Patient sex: M
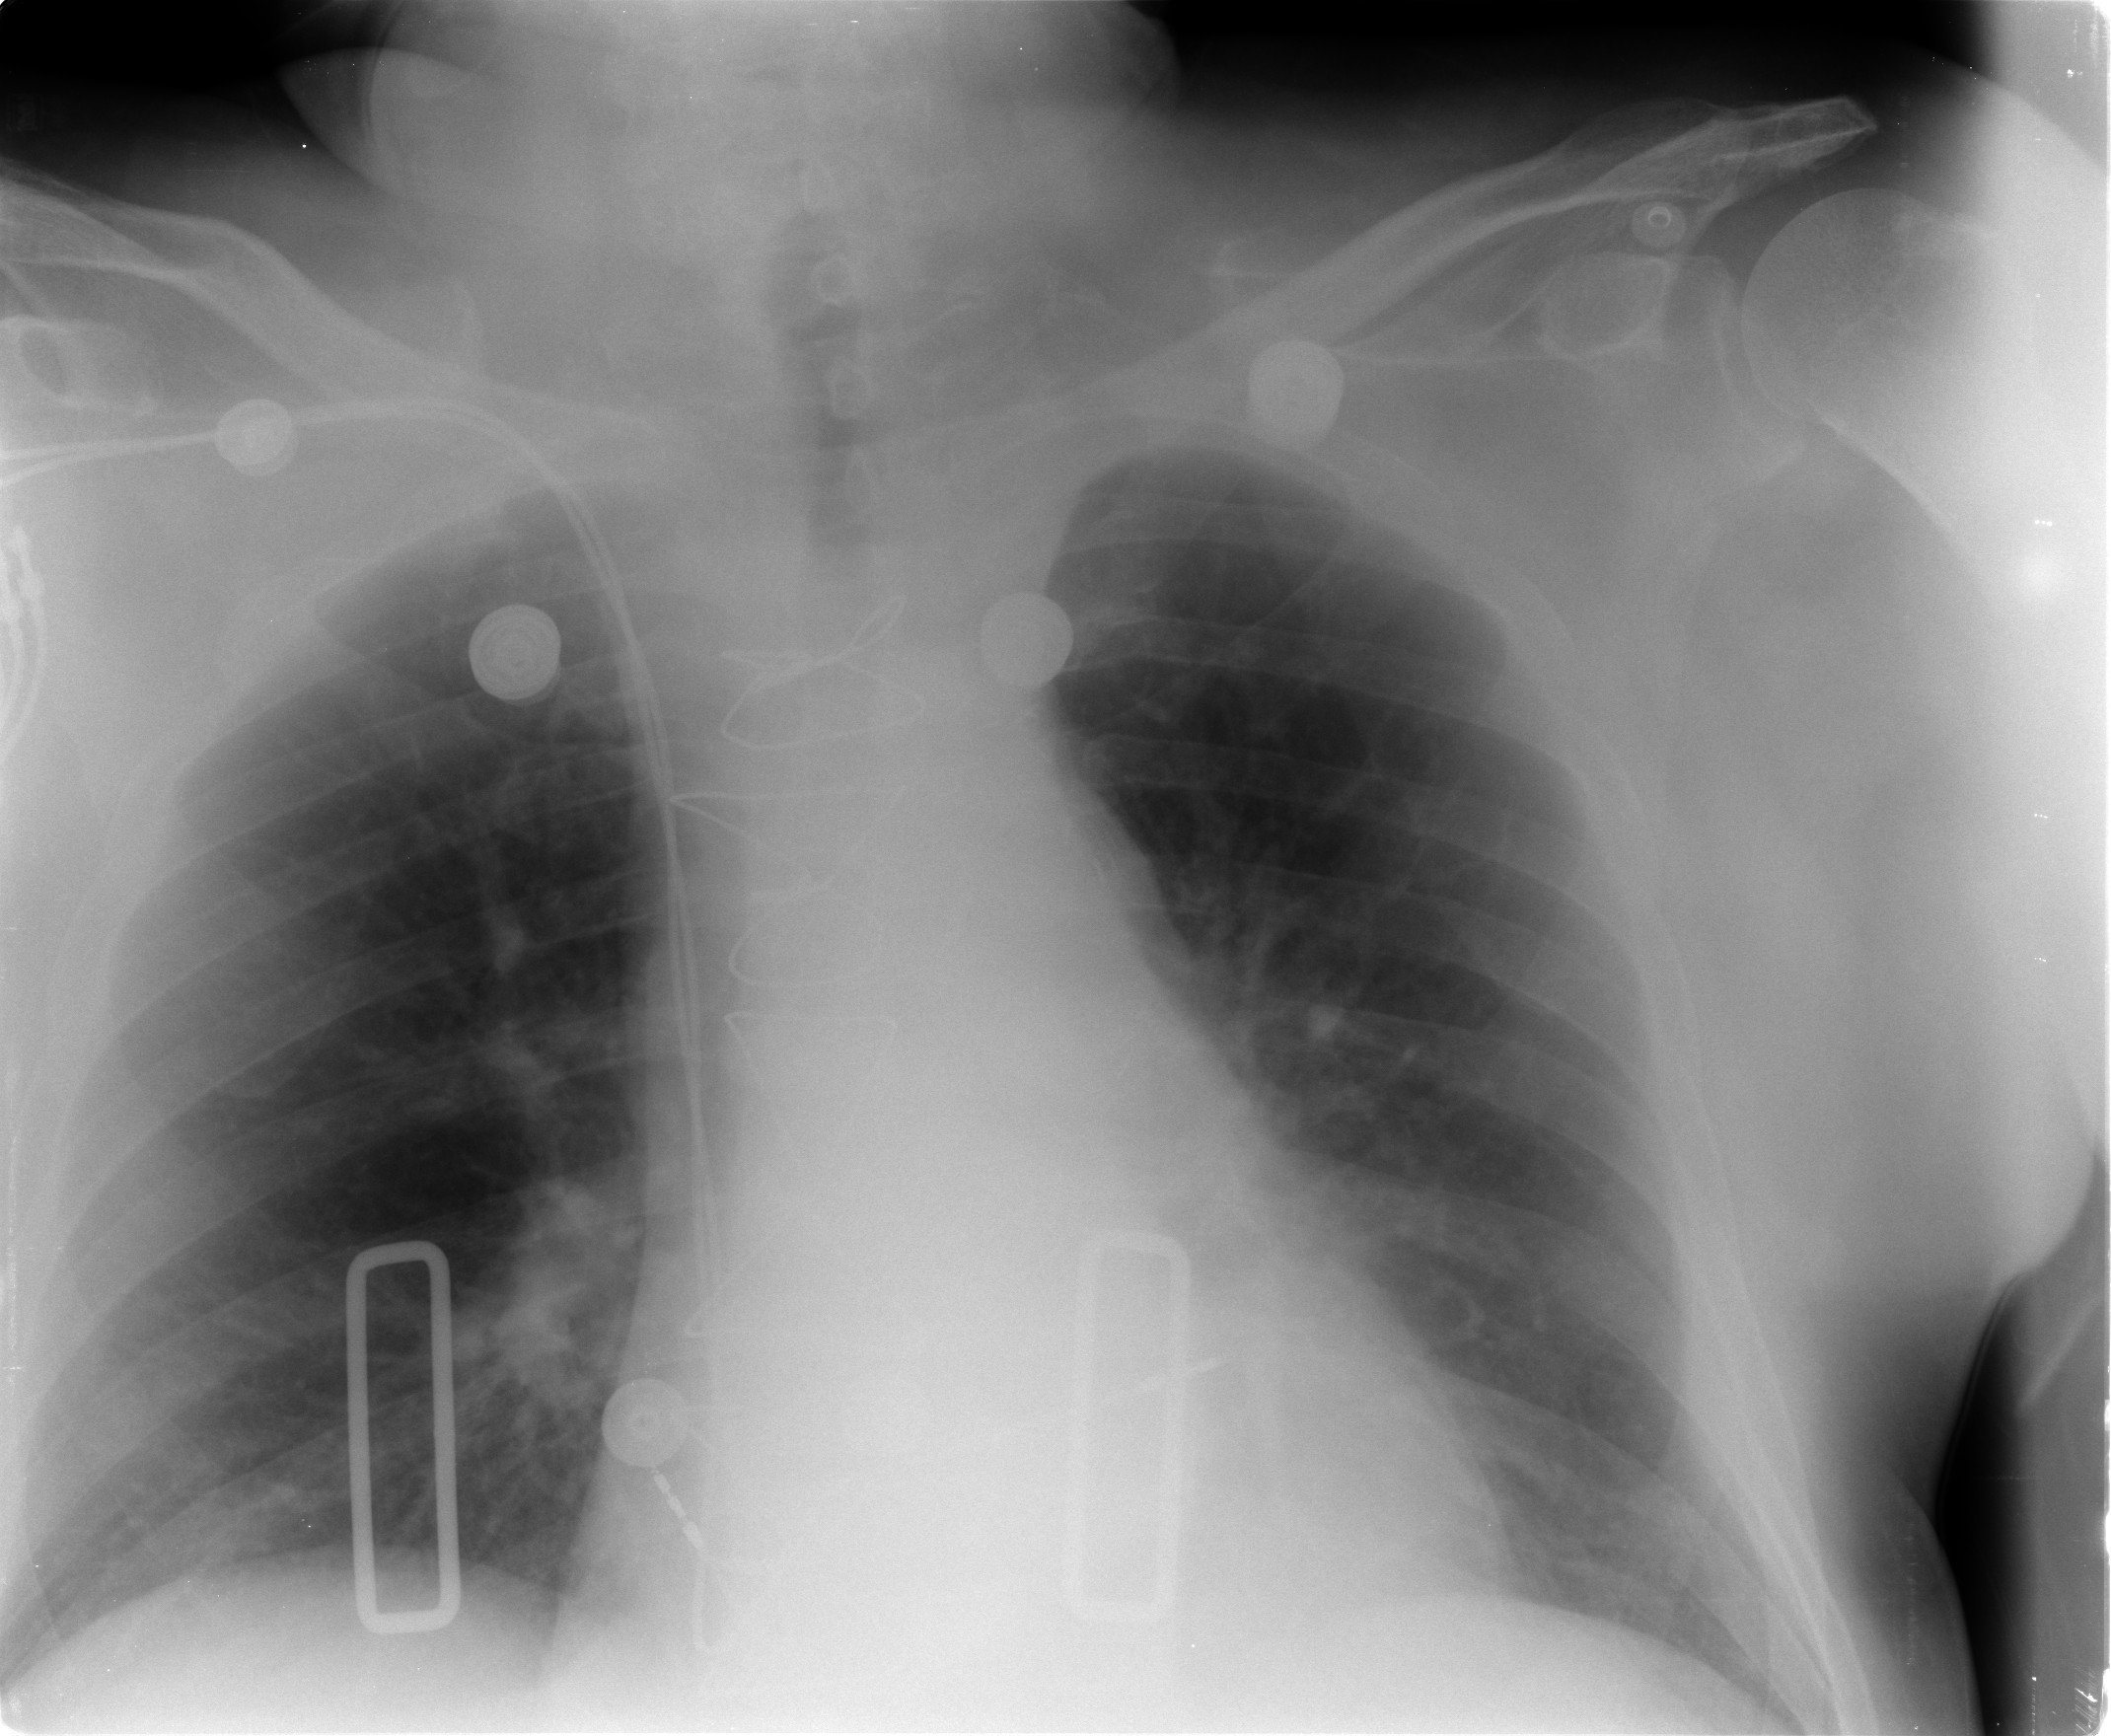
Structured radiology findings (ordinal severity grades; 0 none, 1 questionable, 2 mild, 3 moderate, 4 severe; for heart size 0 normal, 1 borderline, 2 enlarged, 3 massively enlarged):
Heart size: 2
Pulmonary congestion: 0
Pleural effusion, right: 0
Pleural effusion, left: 0
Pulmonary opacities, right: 0
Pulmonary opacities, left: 0
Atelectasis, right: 2
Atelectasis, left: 2